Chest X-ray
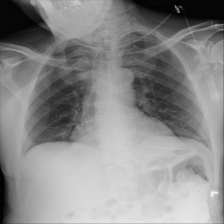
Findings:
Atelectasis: negative
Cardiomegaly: negative
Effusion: negative
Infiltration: negative
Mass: negative
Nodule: negative
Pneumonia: negative
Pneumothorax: negative
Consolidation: negative
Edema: negative
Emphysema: negative
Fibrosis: negative
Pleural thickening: negative
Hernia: negative